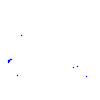
Particle: kaon